Question: Error: A Web Part or Web Form Control on this Page cannot be displayed or imported. The type could not be found or it is not registered as safe.
This error comes out after I added a propety on my webpart. When I removed the property the webpart is working but when I added it back the error came out.
Here is the property that I added on my code.
'''
/// <summary>
/// Property that contains the maximum number of answers allowed in the question
/// </summary>
/// <value>The number of answers allowed</value>
const int default_intPollMaxAnswers = 2;
private int intPollMaxAnswer = default_intPollMaxAnswers;
[WebBrowsable(true)]
[WebDisplayName("Maximum No. of Answers")]
[WebDescription("Total no. of answers")]
[Category("Poll settings")]
[Personalizable(PersonalizationScope.Shared)]
[DefaultValue(default_intPollMaxAnswers)]
public int SPUserPollMaxAnswer
{
get { return intPollMaxAnswer; }
set { intPollMaxAnswer = value; }
}
'''
This is the method where I consumed my property.. although I'm sure that this does not affect my webpart because I commented this method at the moment...
'''
private void InsertPollModalDialogForm()
{
this.Controls.Add(new LiteralControl(@"<div id=""divPollDialogForm"" title=""User Poll"" style=""font-size:8pt; display:none;"">"));
this.Controls.Add(new LiteralControl(@"<table border=""0"" style=""width: 345px; height: 73px"">"));
this.Controls.Add(new LiteralControl(@"<tr>"));
this.Controls.Add(new LiteralControl(@"<td style=""width: 122px"">Poll title </td>"));
this.Controls.Add(new LiteralControl(@"<td><textarea title=""What is your poll question?"" class=""text ui-widget-content ui-corner-all"" style=""width:100%;"" id=""txtPollQuestion"" rows=""2"" cols=""4""/></td>"));
this.Controls.Add(new LiteralControl(@"</tr>"));
for (int intCountAnswers = 1; intCountAnswers < intPollMaxAnswer; intCountAnswers++)
{
this.Controls.Add(new LiteralControl(@"<tr>"));
this.Controls.Add(new LiteralControl(@"<td style=""width: 122px; height: 43px"" valign=""top"">Answer </td>"));
this.Controls.Add(new LiteralControl(
string.Format(@"<td style=""height: 43px""><input type=""text""
class=""clsAnswers"" id=""txtAnswer{0}""
style=""width:200px""/></td>",
intCountAnswers
)));
this.Controls.Add(new LiteralControl(@"</tr>"));
}
this.Controls.Add(new LiteralControl(@"<tr><td colspan=""2""><br /></td></tr>"));
this.Controls.Add(new LiteralControl(@"</table>"));
this.Controls.Add(new LiteralControl(@"</div>"));
}
'''
Below is the captured screen of the error page..

I hope somebody out there could help me solve my problem. Thank you in advance!
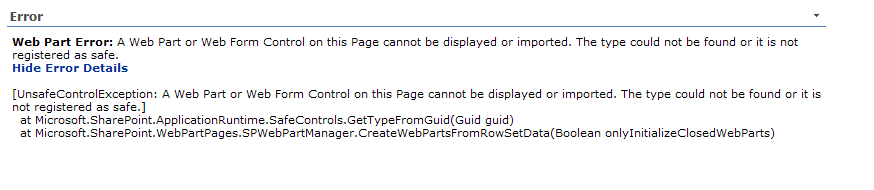
Answer: I realized that this issue has something to do with the wspbuilder but I am not really sure of that. I just encounter this kind of error most of the time when I rebuild the project and do the copy to GAC thing. I find out that if I rebuild the project then click on the copy to gac and click on the recycle app pools...twice or thrice, this error is gone and there I can go back to work. So annoying but somehow it works for me. :)